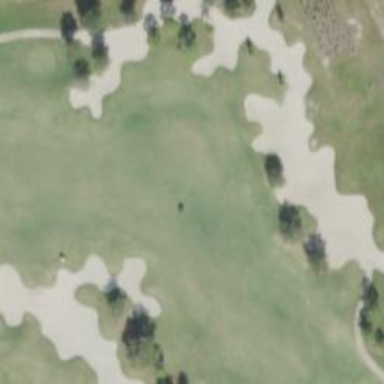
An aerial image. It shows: Golf hole.